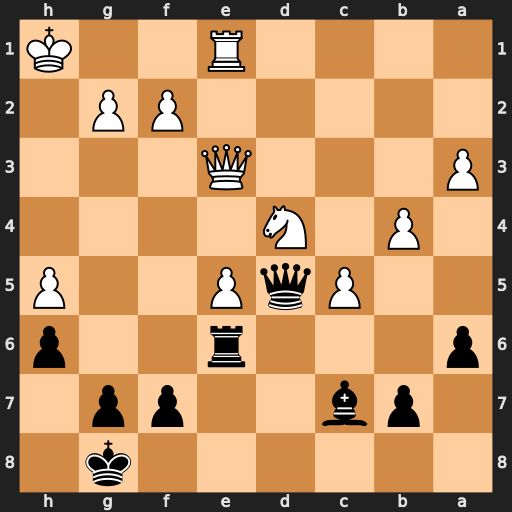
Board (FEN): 6k1/1pb2pp1/p3r2p/2PqP2P/1P1N4/P3Q3/5PP1/4R2K
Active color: b
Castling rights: -
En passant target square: -
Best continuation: Rxe5 Nf3 Rxe3